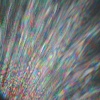
Label: sunburn